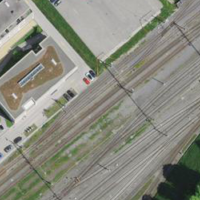
EUNIS habitat code: 54
Species observed at this site:
Dianthus armeria
Thlaspi arvense
Barbarea vulgaris
Senecio viscosus
Prunella vulgaris
Chaenorhinum minus
Sonchus asper
Tussilago farfara
Euphorbia cyparissias